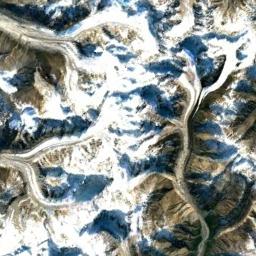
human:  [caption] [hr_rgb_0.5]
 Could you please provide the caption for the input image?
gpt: A lot of snow is on the snowberg .

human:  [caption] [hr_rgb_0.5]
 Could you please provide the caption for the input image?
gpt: The snow berg is consist of bare land and white snow .

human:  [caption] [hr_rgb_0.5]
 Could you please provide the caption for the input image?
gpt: The snowberg has some valley glaciers and lots of knife-edge ridges remain at the top of the snowberg .

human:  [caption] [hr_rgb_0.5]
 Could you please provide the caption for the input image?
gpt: The white snow on the snow-capped mountains is veined .

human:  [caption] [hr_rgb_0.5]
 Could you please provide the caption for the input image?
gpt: The snowberg is covered with snow and some bare land .